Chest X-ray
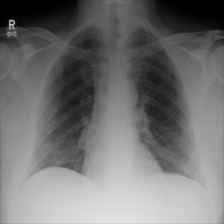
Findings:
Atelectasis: negative
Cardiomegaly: negative
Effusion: negative
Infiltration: negative
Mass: negative
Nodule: negative
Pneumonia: negative
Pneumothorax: negative
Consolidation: negative
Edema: negative
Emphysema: negative
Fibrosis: negative
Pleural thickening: negative
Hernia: negative